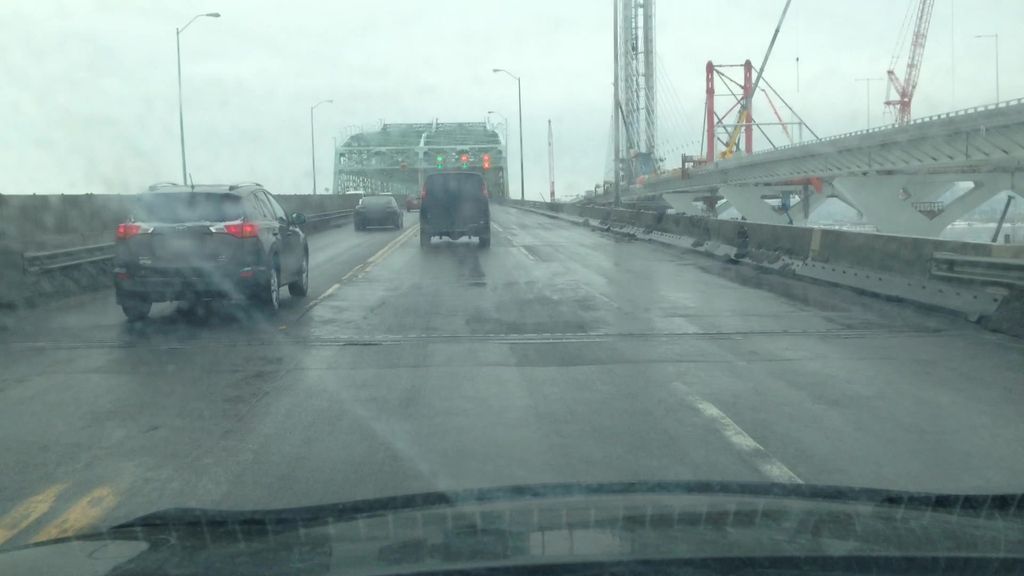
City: montreal